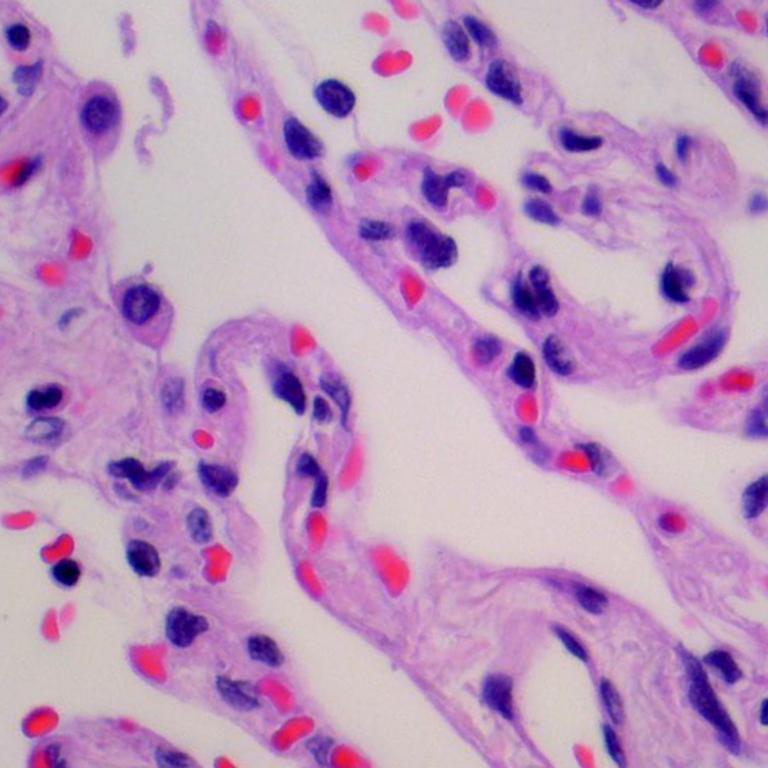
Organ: lung
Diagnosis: benign